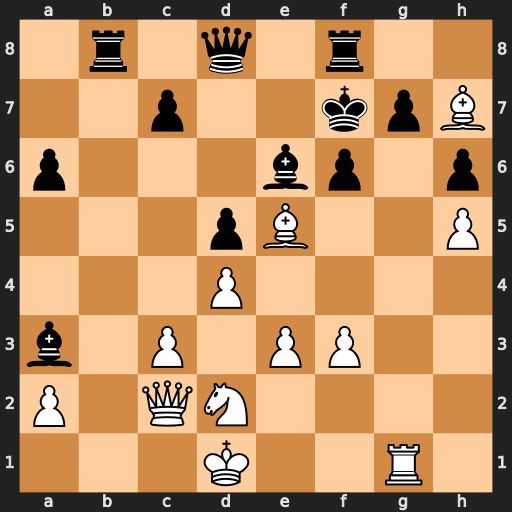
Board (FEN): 1r1q1r2/2p2kpB/p3bp1p/3pB2P/3P4/b1P1PP2/P1QN4/3K2R1
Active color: w
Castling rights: -
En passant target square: -
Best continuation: Qg6+ Ke7 Qxg7+ Rf7 Bxf6+